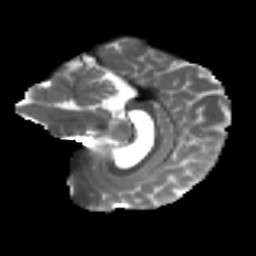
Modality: T2w
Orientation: sagittal
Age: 42
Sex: female
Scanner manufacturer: ge
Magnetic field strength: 3 T
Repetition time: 7.8 s
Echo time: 0.0607 s